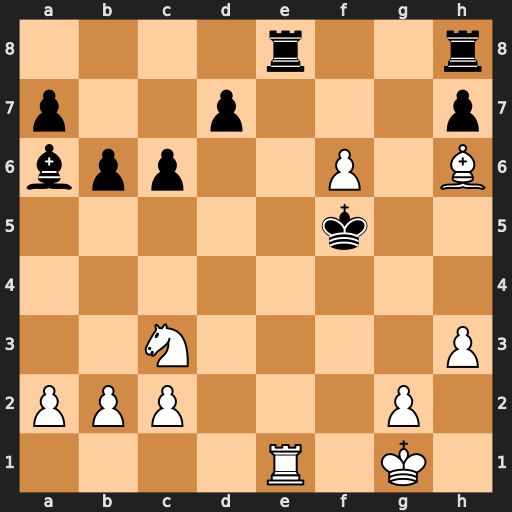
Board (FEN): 4r2r/p2p3p/bpp2P1B/5k2/8/2N4P/PPP3P1/4R1K1
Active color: w
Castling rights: -
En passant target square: -
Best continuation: Rxe8 Rxe8 f7